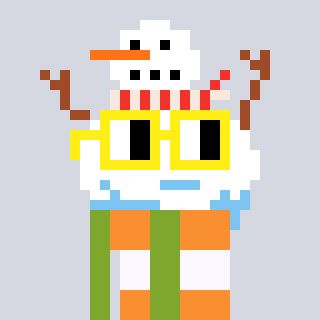
a pixel art character with square yellow glasses, a snowman-shaped head and a slimegreen-colored body on a cool background